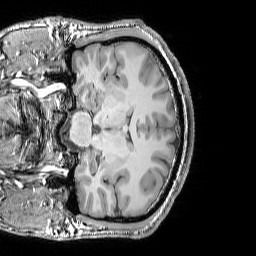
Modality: T1w
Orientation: coronal
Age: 24
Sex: female
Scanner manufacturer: siemens
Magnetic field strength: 3 T
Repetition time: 1.9 s
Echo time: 0.00444 s